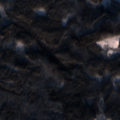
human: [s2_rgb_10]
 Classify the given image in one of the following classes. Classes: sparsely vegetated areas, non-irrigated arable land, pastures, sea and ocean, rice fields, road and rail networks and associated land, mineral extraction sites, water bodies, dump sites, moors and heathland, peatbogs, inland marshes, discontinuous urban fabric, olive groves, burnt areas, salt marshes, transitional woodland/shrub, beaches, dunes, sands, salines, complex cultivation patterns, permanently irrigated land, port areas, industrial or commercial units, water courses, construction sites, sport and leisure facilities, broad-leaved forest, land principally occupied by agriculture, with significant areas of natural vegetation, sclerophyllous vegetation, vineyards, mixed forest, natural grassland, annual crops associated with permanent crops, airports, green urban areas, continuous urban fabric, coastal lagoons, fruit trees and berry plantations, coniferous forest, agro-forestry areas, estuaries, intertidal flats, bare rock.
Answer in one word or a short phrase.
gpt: coniferous forest, mixed forest